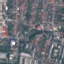
Land use / land cover: Residential